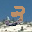
Label: 3